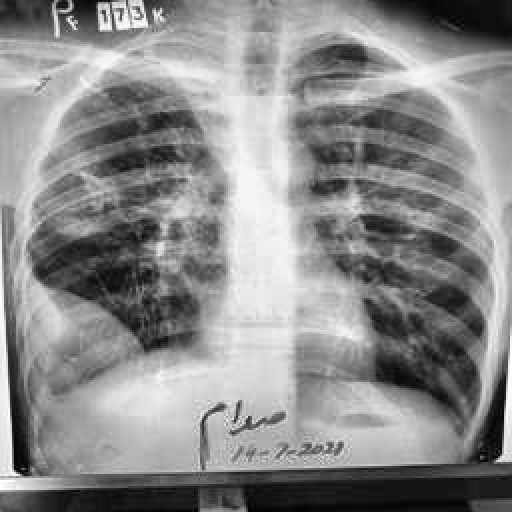
Finding: TUBERCULOSIS